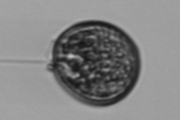
Label: Prorocentrum